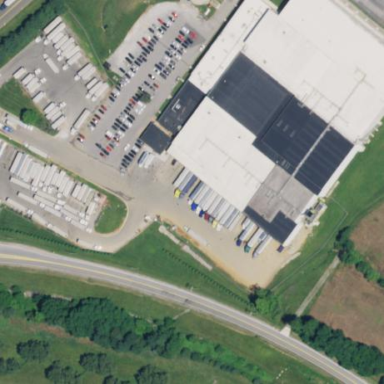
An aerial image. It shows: Warehouse.